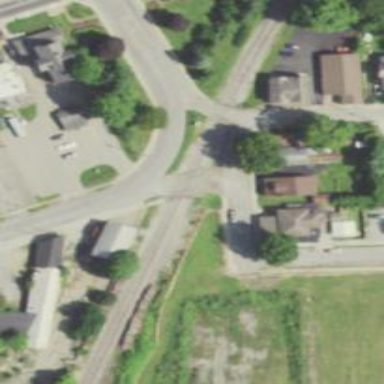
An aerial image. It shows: Level crossing with lights on the railway.